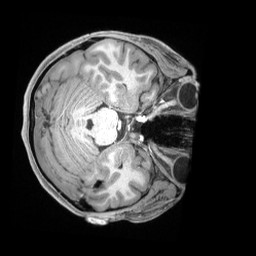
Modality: T1w
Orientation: axial
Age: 23
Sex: female
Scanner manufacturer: siemens
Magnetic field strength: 3 T
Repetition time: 2.4 s
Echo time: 0.00226 s